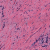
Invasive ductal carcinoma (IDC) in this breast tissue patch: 0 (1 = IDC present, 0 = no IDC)